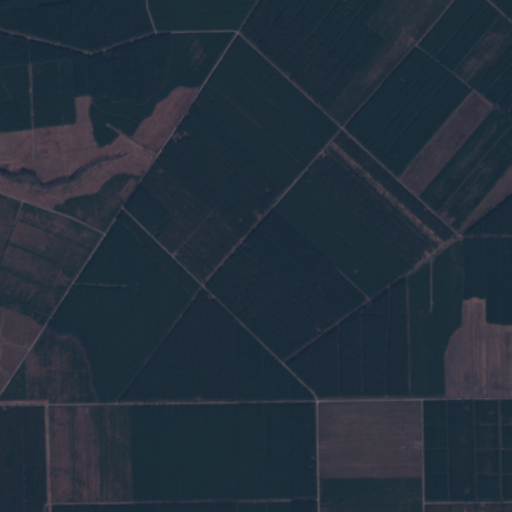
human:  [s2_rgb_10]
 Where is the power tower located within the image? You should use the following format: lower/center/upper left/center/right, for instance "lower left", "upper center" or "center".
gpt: The power tower is located in the lower left of the image.
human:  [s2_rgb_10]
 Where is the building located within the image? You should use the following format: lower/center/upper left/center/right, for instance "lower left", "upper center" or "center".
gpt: There is no building in the image.